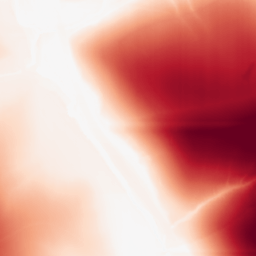
Category: morphological
Decomposition family: rolling_ball
Decomposition parameters: radius: 200
Upsampling method: regularized
Upsampling parameters: scale: 2
lambda_reg: 0.01
Upsampling scale: 2